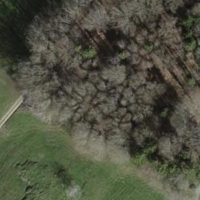
EUNIS habitat code: 41
Species observed at this site:
Ilex aquifolium